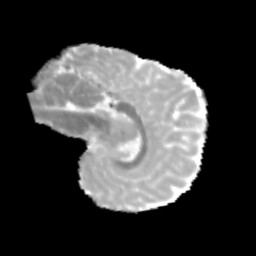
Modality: MD
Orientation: sagittal
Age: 12
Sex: female
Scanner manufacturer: siemens
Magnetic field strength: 3 T
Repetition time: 3.8 s
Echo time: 0.07 s